Question: It seems to be very basic knowledge, but I got stuck despite having some theoretical background in data processing (via other software). Worth to mention I'm new to python and pandas library.
So. I've got a data frame:

My task is to put values of 'Series Name' column as separate columns (transform from long to wide). I've spent ages trying different methods, but got only errors.
For example:
'''
mydata = mydata.pivot(index=['Country', 'Year'], columns='Series Name', values='Value')
'''
And I got an error:
> ... a lot of text...
ValueError: Length of passed values is <PHONE>, index implies 2
Could anybody guide me through that process please? Thanks.
It's for the code
'mydata = mydata.pivot(index=['Country', 'Year'], columns='Series Name', values='Value')'
Error message:
'''
---------------------------------------------------------------------------
ValueError Traceback (most recent call last)
<ipython-input-4-8169d6d374c7> in <module>
----> 1 mydata = mydata.pivot(index=['Country', 'Year'], columns='Series Name', values='Value')
~/anaconda3_501/lib/python3.6/site-packages/pandas/core/frame.py in pivot(self, index, columns, values)
5192 """
5193 from pandas.core.reshape.reshape import pivot
-> 5194 return pivot(self, index=index, columns=columns, values=values)
5195
5196 _shared_docs['pivot_table'] = """
~/anaconda3_501/lib/python3.6/site-packages/pandas/core/reshape/reshape.py in pivot(self, index, columns, values)
412 else:
413 indexed = self._constructor_sliced(self[values].values,
--> 414 index=index)
415 return indexed.unstack(columns)
416
~/anaconda3_501/lib/python3.6/site-packages/pandas/core/series.py in __init__(self, data, index, dtype, name, copy, fastpath)
260 'Length of passed values is {val}, '
261 'index implies {ind}'
--> 262 .format(val=len(data), ind=len(index)))
263 except TypeError:
264 pass
ValueError: Length of passed values is <PHONE>, index implies 2
'''
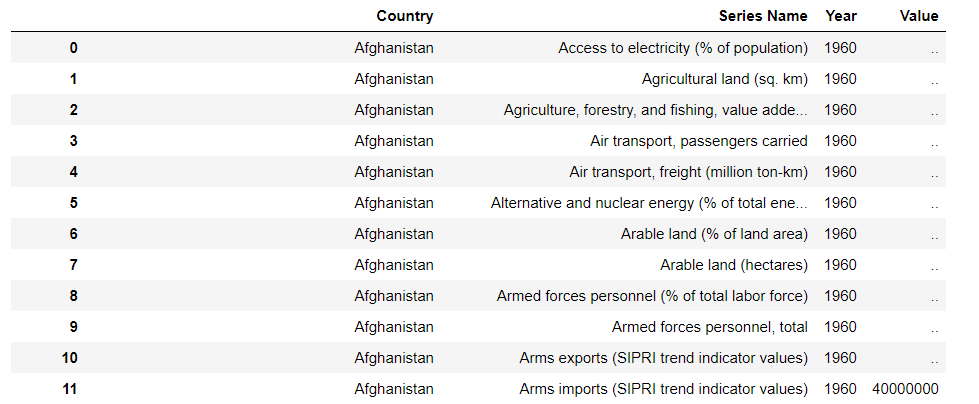
Answer: Try maybe:
'''
mydata = mydata.pivot_table(index=['Country', 'Year'], columns='Series Name', values='Value', aggfunc='sum')
'''
(If you want to sum your 'Value') it seems that you need to somehow aggregate your data explicitly.
Although would be good, if you would share full error message.
I managed to reproduce your error. Like I said- you need to provide aggregating function:
'''
import pandas as pd
df=pd.DataFrame({"a": list("xyzpqr"), "b": list("abbbaa"), "c": [4,3,6,2,7,5], "d": list("pqqppp")})
df2=df.pivot(index=["b", "d"], columns="a", values="c")
#ValueError: Length of passed values is 6, index implies 2
df2=df.pivot_table(index=["b", "d"], columns="a", values="c", aggfunc=set)
#works fine - you need aggregation function e.g. list/set to collect all/unique values or e.g. sum/max to do some numeric operation
'''